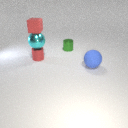
large blue rubber sphere in front of small red metal cylinder